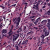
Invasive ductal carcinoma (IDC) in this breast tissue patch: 1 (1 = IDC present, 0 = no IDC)